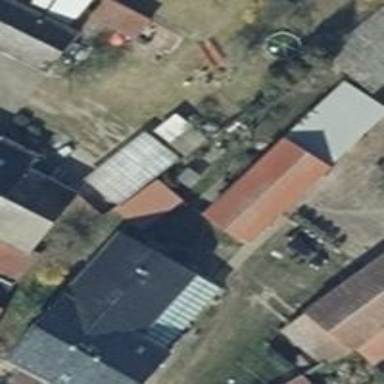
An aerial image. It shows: House with multiple parts.